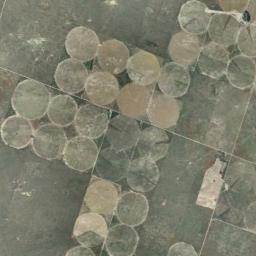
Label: circular_farmland